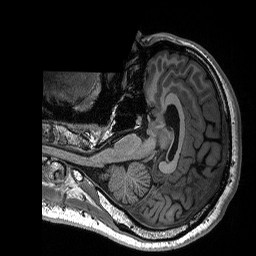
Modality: T1w
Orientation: axial
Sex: male